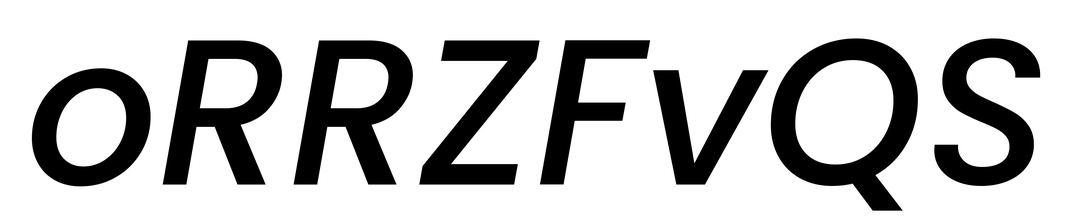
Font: Poppins-MediumItalic